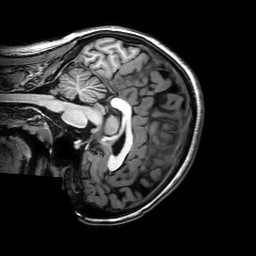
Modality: T1w
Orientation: sagittal
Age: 22
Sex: female
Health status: healthy
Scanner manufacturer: philips
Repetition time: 0.008243 s
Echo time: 0.0038 s